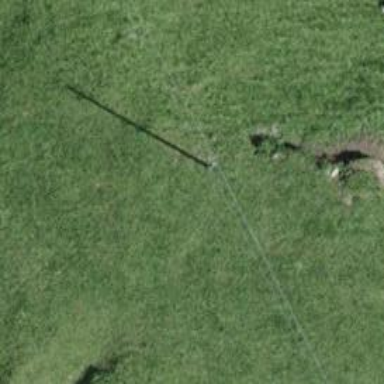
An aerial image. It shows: Minor power line.